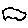
Label: cloud